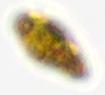
Label: Akashiwo